Question: Just started to test android app development using Visual Studio 2012 & Mono droid.
So far so good, but first thing I noticed is that starting new project it did not create AndroidManifest.xml. I found out that you can generate one from Project proporties.
The result:
'''
<?xml version="1.0" encoding="utf-8"?>
<manifest xmlns:android="http://schemas.android.com/apk/res/android">
<uses-sdk />
<application>
</application>
</manifest>
'''
I also noticed that in autogenerated Activity1.cs there is lines:
'''
[Activity(Label = "Apptest", MainLauncher = true, Icon = "@drawable/icon")]
'''
But the the problem rises when I try to delete that line of code above and integrate it via manifest.xml as follows:
'''
<?xml version="1.0" encoding="utf-8"?>
<manifest xmlns:android="http://schemas.android.com/apk/res/android">
<uses-sdk />
<application android:icon="@drawable/Icon">
<activity class=".Activity1"
android:label="Apptests">
<intent-filter>
<action android:name="android.intent.action.MAIN" />
<category android:name="android.intent.category.LAUNCHER" />
</intent-filter>
</activity>
</application>
</manifest>
'''

How can I correctly describe Activity1.cs in my AndroidManifest.xml?
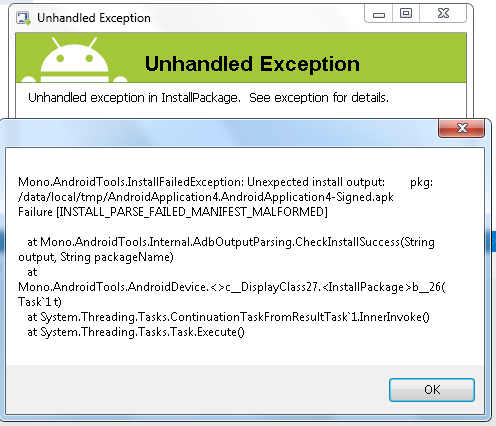
Answer: According to <URL>, there is no such attribute as '<Activity class="">'. It should be '<Activity android:name="">'.
But Mono for Android takes care of almost everything in AndroidManifest.xml using custom attributes, so you don't have to bother adding anything to it.
So in your case, if you insist, the activity section of your AndroidManifest.xml should be like this:
'<activity android:name=".Activity1" android:label="Apptests">'